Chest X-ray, AP view. Patient: 50 years old, sex M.
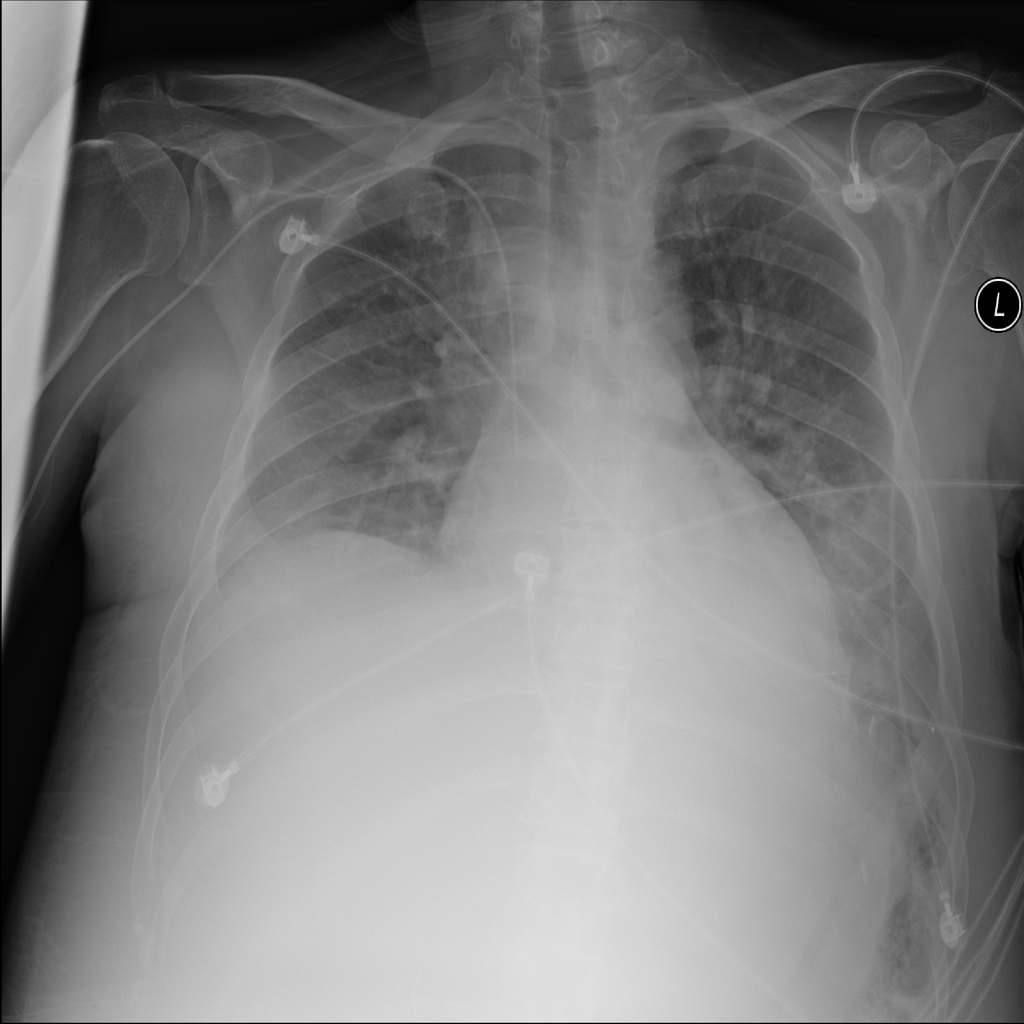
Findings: Atelectasis, Edema, Effusion, Infiltration